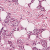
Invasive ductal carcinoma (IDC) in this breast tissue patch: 1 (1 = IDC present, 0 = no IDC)